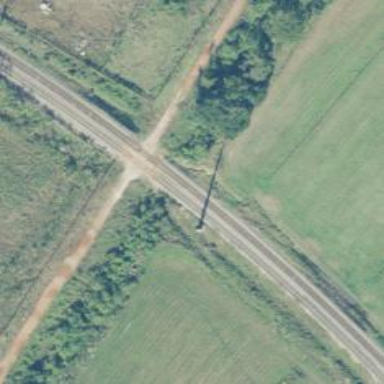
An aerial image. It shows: Railway siding for service.